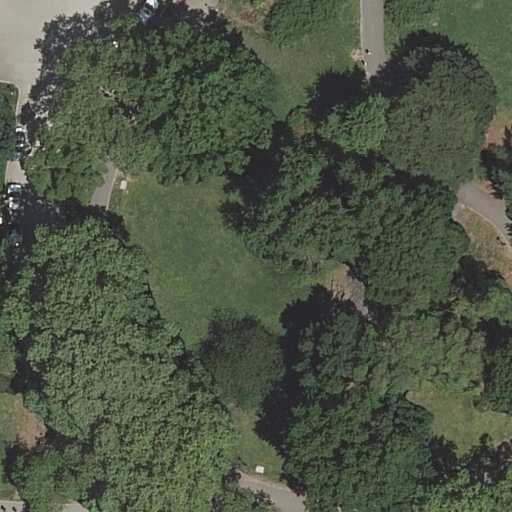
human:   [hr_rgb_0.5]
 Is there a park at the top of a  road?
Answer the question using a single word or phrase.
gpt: yes

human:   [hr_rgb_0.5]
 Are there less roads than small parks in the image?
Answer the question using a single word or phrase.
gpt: no

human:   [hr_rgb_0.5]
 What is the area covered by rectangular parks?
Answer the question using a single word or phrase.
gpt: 10627m2

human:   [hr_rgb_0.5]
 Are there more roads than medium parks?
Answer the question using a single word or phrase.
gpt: yes

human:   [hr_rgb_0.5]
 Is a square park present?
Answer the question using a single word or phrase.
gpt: no

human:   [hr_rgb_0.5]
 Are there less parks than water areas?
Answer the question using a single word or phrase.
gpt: no

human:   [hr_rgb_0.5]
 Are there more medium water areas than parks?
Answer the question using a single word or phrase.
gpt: no

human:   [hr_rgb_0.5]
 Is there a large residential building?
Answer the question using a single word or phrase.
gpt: no

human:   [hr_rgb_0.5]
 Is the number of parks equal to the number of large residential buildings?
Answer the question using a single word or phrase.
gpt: no

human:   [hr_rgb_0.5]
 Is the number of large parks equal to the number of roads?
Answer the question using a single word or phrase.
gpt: no

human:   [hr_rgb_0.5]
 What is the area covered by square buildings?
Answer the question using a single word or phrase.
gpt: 0m2

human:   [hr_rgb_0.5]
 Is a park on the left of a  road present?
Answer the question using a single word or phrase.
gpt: no

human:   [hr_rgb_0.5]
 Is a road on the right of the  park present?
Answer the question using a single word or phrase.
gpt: no

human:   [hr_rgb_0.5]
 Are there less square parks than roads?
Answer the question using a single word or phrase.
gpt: yes

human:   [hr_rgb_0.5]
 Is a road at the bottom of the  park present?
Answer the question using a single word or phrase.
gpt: yes

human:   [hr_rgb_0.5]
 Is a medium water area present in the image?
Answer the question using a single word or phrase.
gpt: no

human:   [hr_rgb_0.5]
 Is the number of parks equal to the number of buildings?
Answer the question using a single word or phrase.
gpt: no

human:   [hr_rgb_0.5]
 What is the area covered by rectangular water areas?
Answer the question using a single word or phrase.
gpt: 0m2

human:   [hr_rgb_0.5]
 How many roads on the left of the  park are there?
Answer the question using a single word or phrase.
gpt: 6

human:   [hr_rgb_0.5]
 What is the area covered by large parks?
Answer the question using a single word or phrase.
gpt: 10627m2

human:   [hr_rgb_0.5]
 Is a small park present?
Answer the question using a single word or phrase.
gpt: no

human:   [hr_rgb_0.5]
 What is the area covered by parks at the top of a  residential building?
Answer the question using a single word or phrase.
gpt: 0m2

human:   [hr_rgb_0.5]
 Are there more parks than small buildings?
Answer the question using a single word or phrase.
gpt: yes

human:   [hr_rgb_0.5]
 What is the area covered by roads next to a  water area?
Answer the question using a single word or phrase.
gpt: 0m2

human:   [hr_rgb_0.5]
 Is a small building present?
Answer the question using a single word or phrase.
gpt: no

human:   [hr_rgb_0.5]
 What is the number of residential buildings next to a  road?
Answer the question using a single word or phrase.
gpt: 0

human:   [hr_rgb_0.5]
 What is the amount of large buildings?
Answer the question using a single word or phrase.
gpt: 0

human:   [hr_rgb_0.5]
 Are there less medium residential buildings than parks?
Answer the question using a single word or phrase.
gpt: yes

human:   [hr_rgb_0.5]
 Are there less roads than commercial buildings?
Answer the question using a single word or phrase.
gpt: no

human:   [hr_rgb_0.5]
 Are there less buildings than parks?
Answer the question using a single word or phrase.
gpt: yes

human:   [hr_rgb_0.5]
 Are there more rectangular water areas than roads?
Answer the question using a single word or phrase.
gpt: no

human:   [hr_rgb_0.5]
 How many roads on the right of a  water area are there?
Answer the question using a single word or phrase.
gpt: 0

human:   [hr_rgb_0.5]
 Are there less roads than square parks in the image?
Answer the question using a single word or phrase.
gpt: no

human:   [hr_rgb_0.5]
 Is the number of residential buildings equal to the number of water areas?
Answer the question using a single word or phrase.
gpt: yes

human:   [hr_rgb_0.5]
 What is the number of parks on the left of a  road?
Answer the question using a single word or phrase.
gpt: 0

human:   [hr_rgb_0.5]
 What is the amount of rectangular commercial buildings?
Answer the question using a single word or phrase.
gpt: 0